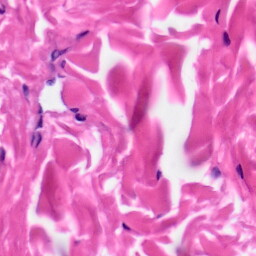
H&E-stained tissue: Skin